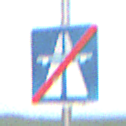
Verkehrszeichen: EndeAutbahn
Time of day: SunriseSunset
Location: Outdoor (Nature)
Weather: PartlyCloudy
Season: NotSpecified
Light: Natural